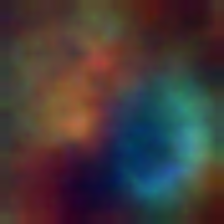
Taxon: Diatom_aggregate
Group: Diatoms